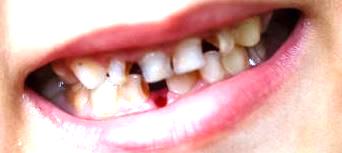
Condition: hypodontia